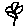
Label: flower